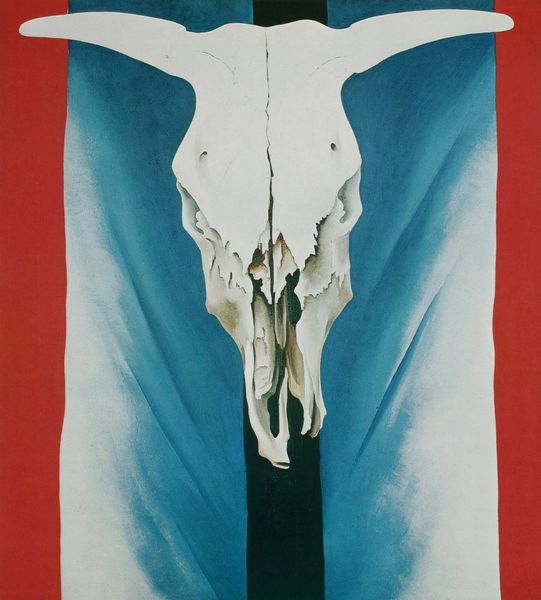
Titel: Cow's Skull - Red, White and Blue
Künstler: Georgia O'Keeffe
Standort: New York
Institution: The Metropolitan Museum of Art
Schlagwörter: blau, kopf, weiß, hintergrund, holz, schwarz, vordergrund, rot, tier, tuch, augen, schädel, tod, tot, horn, stoff, stab, abstrakt, modern, kuh, balken, assemblage, pfosten, knochen, memento mori, kreuz, parallel, pfahl, skelett, schnauze, hörner, totenschädel, bulle, ochse, stier, ziege, totem, vertikal, zersplittert, kuhschädel, o'eeffe, georgia o'eeffe, nasenbein, tierschädel, georga o'eeffe, rinderschädel, stierschädel